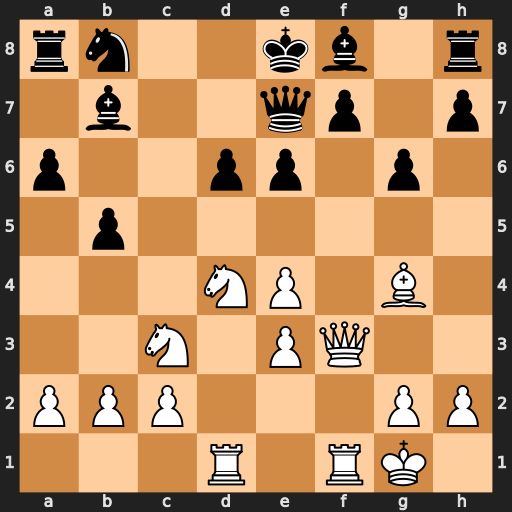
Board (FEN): rn2kb1r/1b2qp1p/p2pp1p1/1p6/3NP1B1/2N1PQ2/PPP3PP/3R1RK1
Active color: w
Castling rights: kq
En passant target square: -
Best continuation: Nxe6 fxe6 Rxd6 Qxd6 Qf7+ Kd8 Rd1